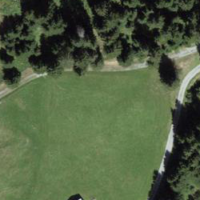
EUNIS habitat code: 44
Species observed at this site:
Ranunculus repens
Lasiommata maera
Lathyrus pratensis
Phyteuma scheuchzeri